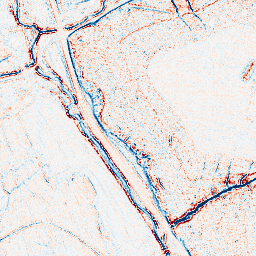
Category: edge_preserving
Decomposition family: bilateral
Decomposition parameters: d: 5
sigma_color: 150
sigma_space: 75
Upsampling method: cubic_mitchell
Upsampling parameters: scale: 4
Upsampling scale: 4